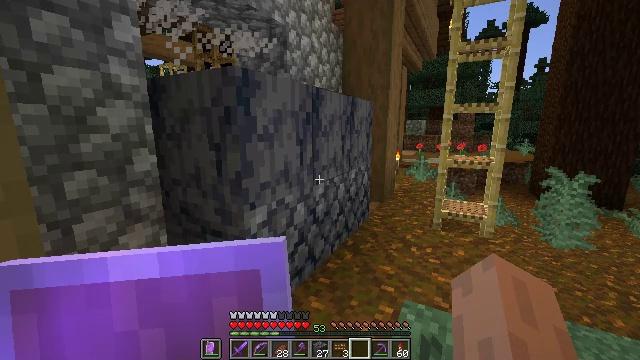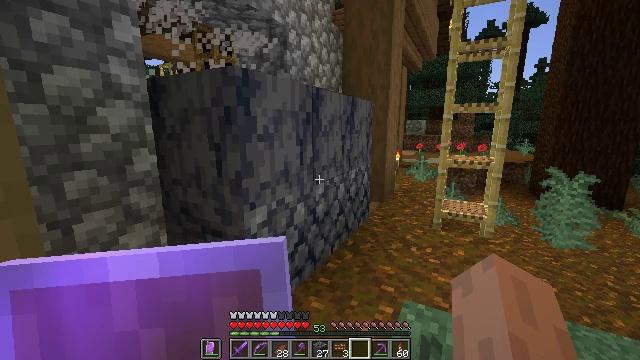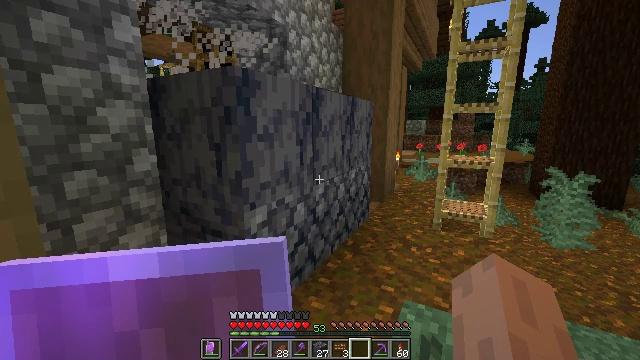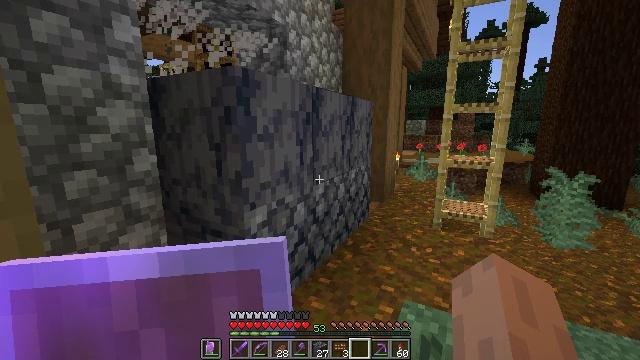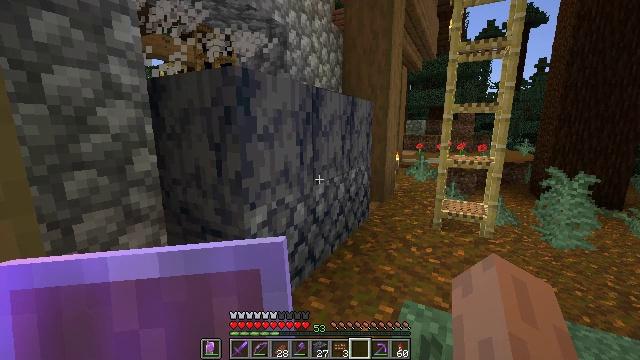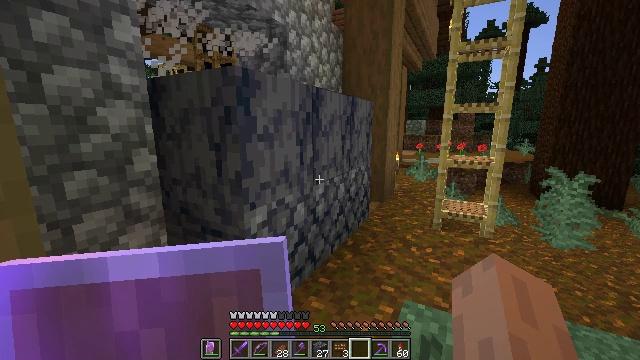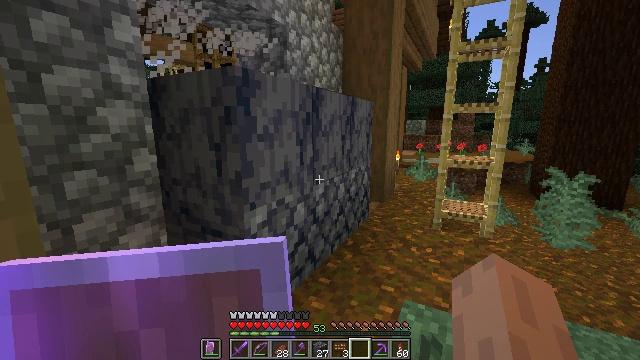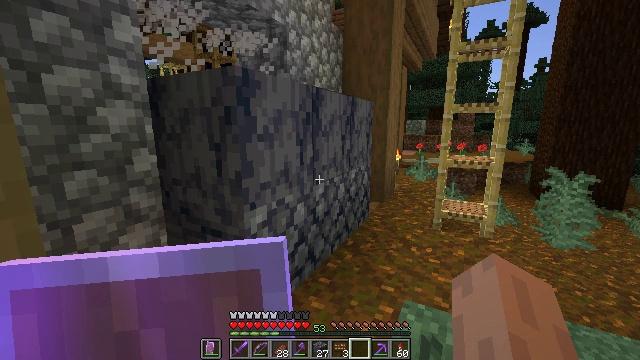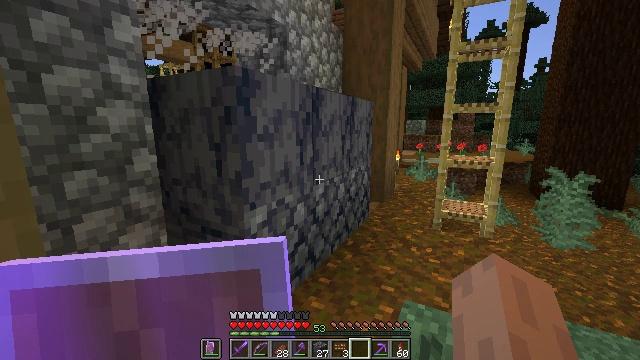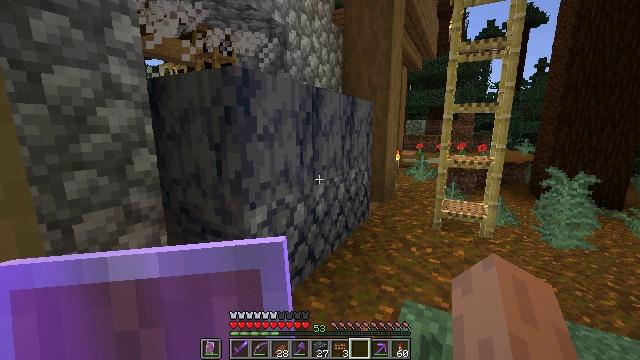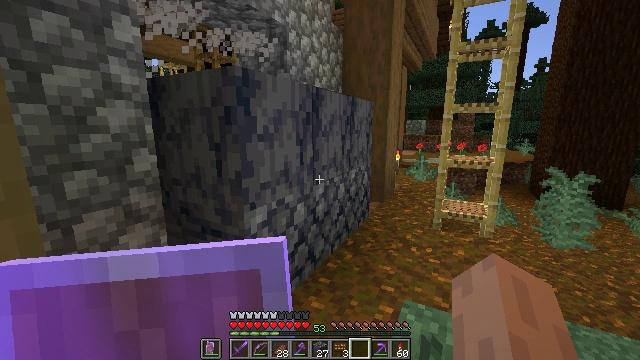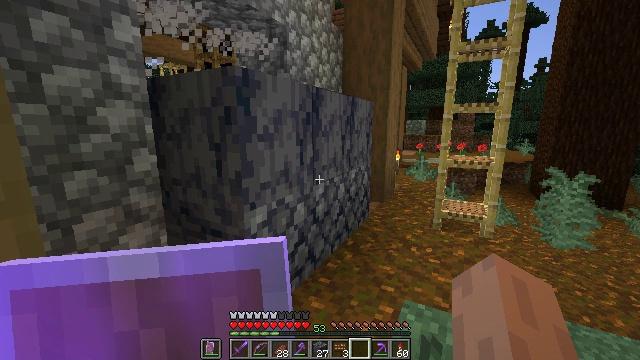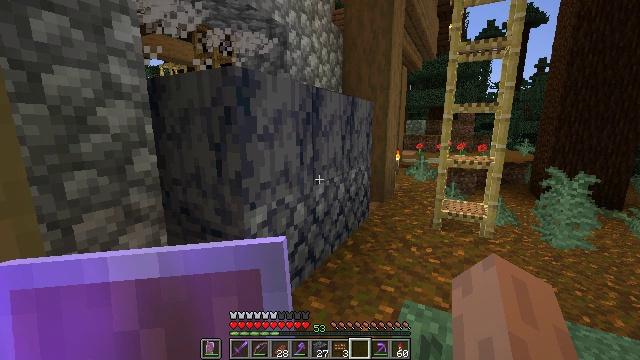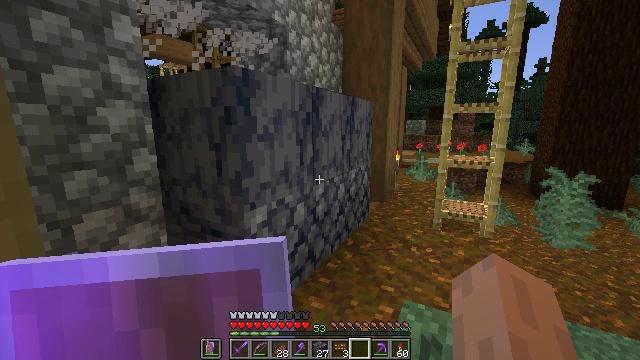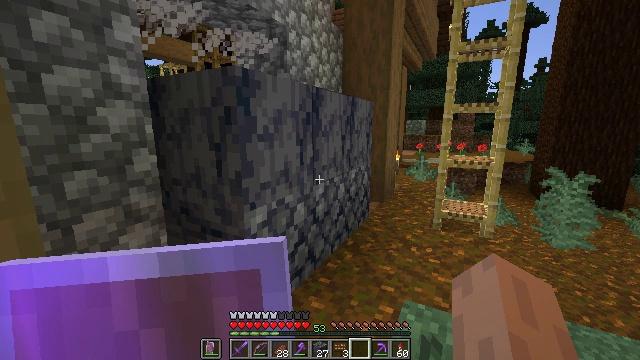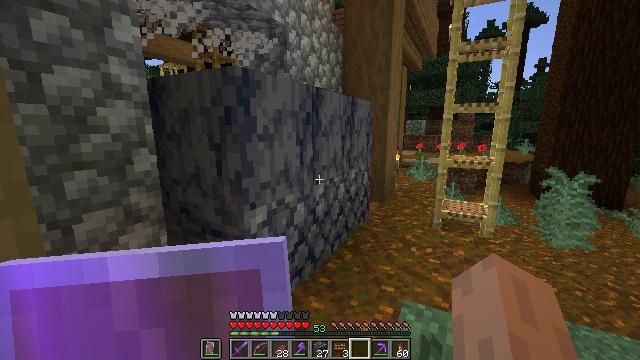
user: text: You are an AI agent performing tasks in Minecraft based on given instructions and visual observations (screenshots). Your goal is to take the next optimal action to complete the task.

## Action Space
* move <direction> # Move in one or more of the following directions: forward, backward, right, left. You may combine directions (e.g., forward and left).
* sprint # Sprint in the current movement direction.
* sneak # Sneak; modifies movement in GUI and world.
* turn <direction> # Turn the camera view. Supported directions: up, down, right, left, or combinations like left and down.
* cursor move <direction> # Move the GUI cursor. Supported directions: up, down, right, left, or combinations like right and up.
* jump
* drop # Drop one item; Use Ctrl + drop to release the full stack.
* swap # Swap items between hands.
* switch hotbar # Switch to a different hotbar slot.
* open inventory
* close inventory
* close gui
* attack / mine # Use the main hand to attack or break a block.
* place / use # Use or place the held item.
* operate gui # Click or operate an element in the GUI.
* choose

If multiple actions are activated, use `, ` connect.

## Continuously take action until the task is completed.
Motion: motion action
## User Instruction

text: Disassemble the campfire for reuse.
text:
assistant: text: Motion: no_op
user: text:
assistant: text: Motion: no_op
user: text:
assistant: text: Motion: no_op
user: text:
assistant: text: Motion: no_op
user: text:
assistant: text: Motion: no_op
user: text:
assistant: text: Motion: no_op
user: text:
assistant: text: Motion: no_op
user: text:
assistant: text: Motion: no_op
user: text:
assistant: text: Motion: no_op
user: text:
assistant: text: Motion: no_op
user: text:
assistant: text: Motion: no_op
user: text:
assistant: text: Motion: no_op
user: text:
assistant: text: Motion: no_op
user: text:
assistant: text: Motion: no_op
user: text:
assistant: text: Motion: no_op
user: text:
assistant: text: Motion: no_op
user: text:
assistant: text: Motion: no_op
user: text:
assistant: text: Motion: no_op
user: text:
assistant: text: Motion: no_op
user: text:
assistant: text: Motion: no_op
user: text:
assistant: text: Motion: no_op
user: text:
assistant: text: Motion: no_op
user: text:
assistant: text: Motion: no_op
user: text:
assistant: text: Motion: no_op
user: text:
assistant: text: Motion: no_op
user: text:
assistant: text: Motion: no_op
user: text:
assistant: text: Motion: no_op
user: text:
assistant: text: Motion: no_op
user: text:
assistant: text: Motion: no_op
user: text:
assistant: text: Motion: no_op